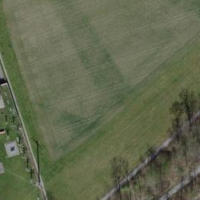
EUNIS habitat code: 53
Species observed at this site:
Prunus padus